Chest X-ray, AP view. Patient: 48 years old, sex M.
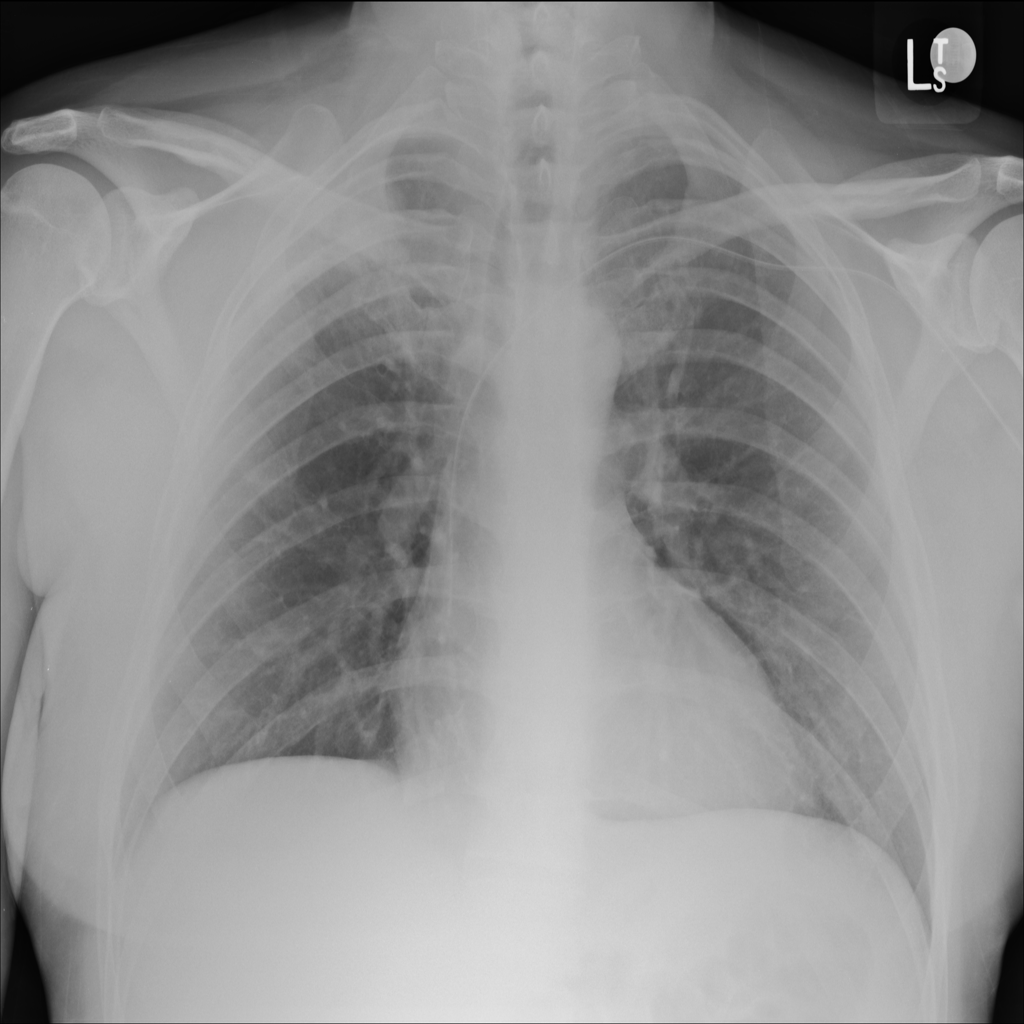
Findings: No Finding